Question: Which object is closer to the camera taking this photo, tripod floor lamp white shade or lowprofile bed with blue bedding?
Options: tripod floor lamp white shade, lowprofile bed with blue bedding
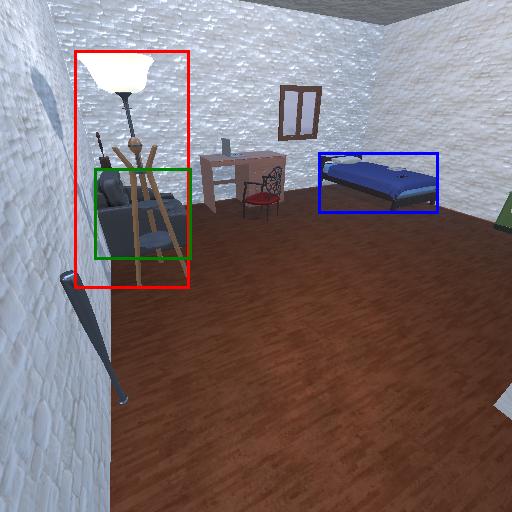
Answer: tripod floor lamp white shade